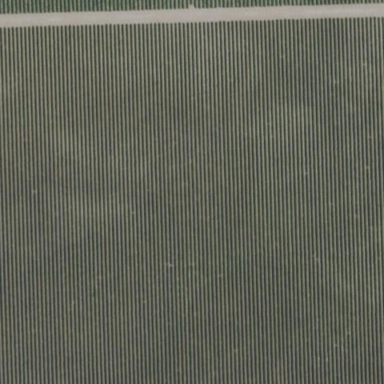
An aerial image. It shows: Farmland with field cropland.